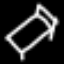
Label: bed